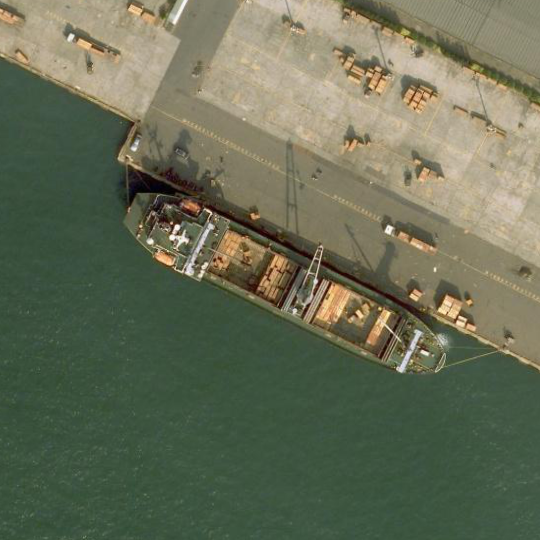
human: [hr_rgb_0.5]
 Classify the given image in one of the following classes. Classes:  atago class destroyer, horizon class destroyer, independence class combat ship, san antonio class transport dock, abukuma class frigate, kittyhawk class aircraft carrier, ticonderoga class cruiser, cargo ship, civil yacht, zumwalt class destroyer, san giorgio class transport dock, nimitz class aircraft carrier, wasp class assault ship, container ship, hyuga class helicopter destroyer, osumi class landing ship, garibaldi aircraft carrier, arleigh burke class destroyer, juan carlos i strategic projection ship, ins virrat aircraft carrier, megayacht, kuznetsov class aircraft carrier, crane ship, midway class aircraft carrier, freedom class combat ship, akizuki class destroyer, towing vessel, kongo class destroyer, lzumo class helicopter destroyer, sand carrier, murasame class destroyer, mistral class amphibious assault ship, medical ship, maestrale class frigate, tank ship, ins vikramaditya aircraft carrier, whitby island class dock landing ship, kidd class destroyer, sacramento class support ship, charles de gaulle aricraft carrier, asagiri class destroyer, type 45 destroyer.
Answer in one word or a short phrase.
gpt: Cargo ship